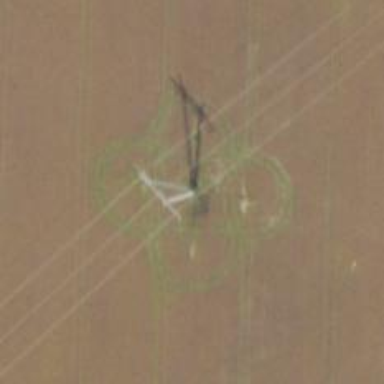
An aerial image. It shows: Lattice structure tower used for power transmission.